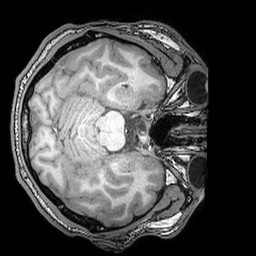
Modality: T1w
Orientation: axial
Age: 21
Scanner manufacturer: philips
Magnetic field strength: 3 T
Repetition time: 0.007 s
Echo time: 0.003501 s